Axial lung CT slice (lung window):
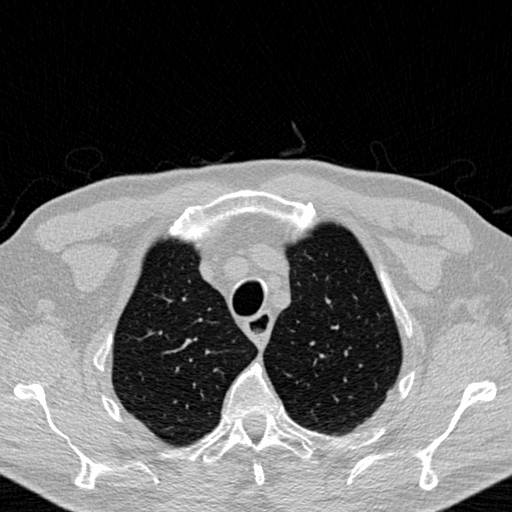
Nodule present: no